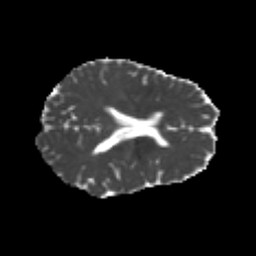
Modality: MD
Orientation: axial
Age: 20
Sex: female
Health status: healthy
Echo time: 0.074 s